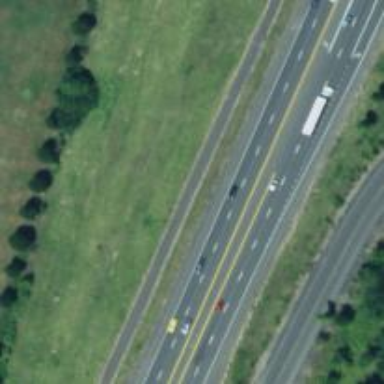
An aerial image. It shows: Asphalt trunk highway classified as expressway.